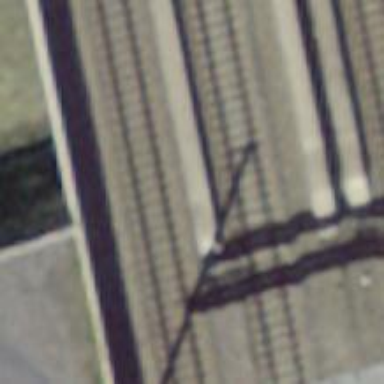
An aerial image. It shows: Single-track electrified railway with contact line.